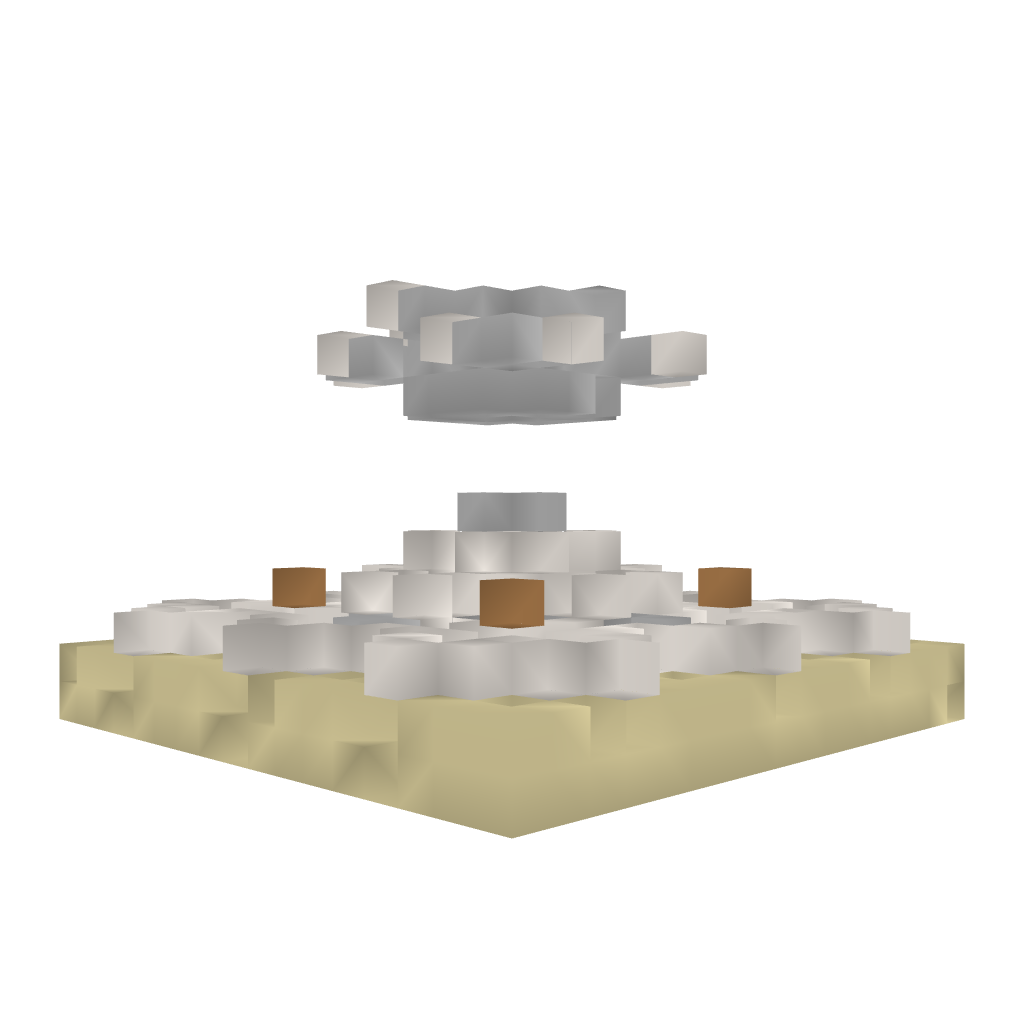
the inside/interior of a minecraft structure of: Big Quartz Fountain